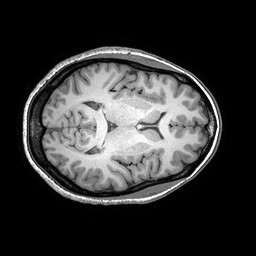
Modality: T1w
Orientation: axial
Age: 31
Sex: female
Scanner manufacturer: philips
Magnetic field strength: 3 T